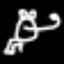
Label: frog